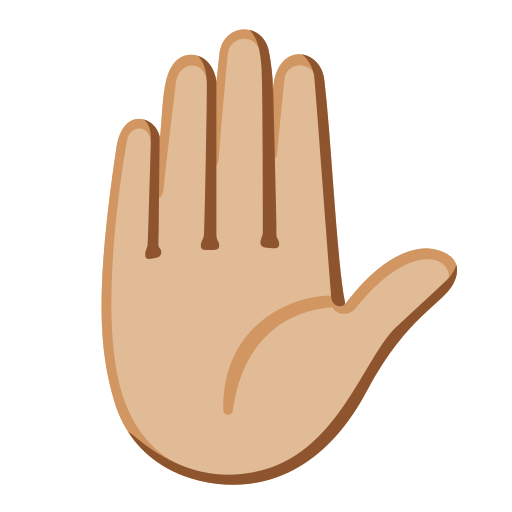
Emoji: ✋🏼